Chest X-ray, PA view. Patient: 55 years old, sex F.
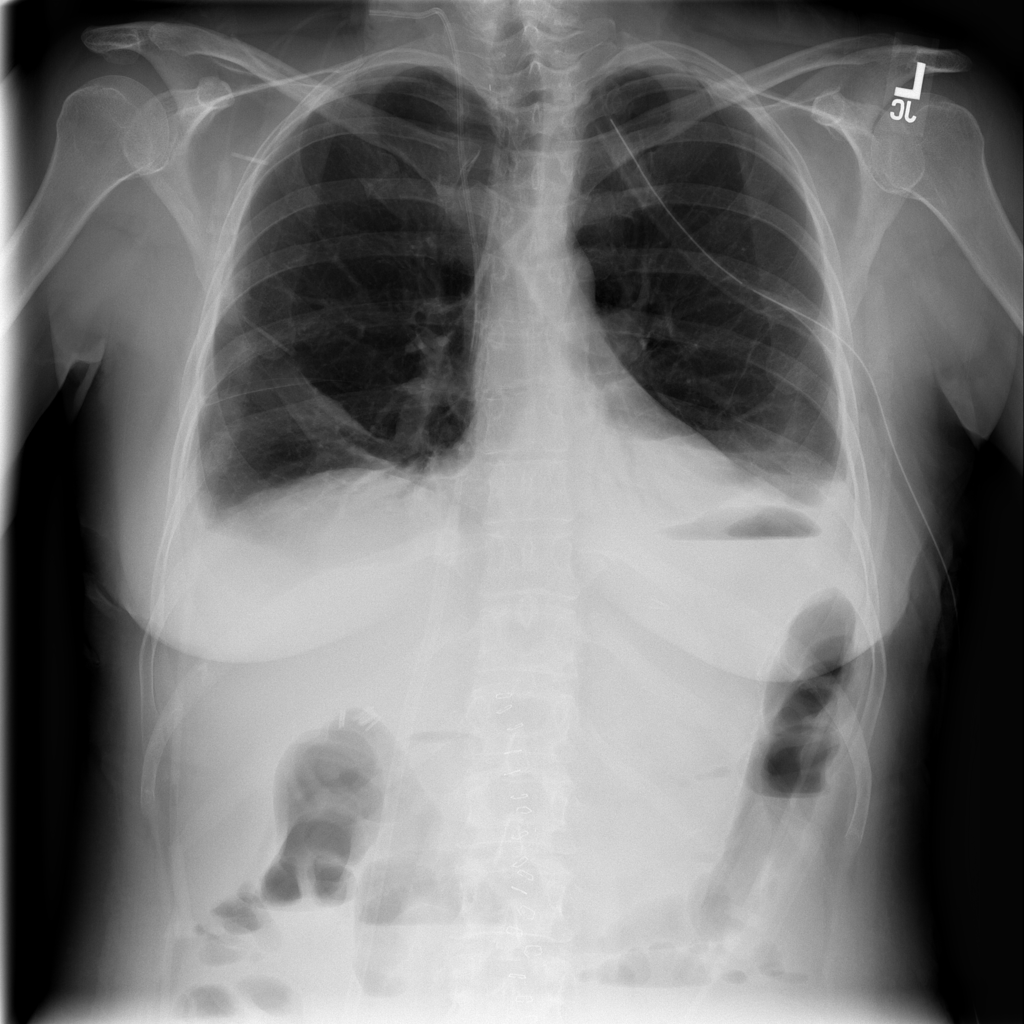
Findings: Atelectasis, Effusion